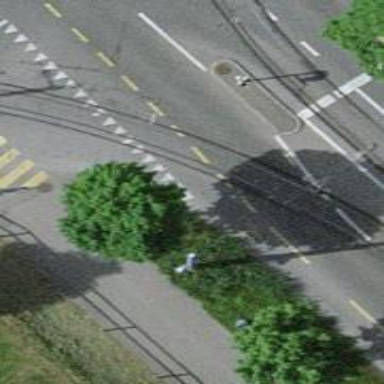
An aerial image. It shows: Tram crossing on the railway.